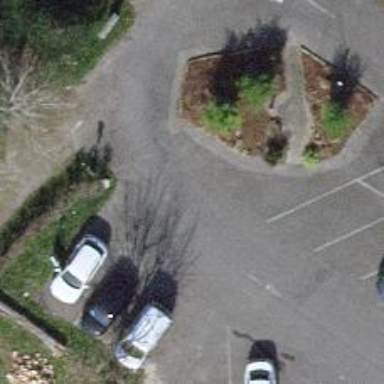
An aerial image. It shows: Concrete parking aisle as service road.